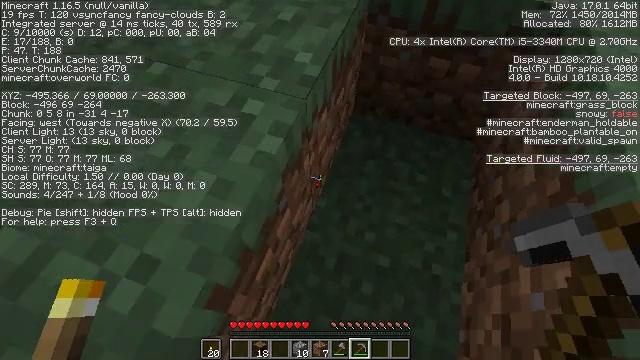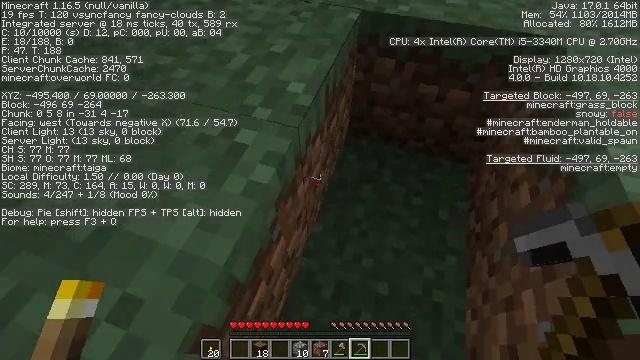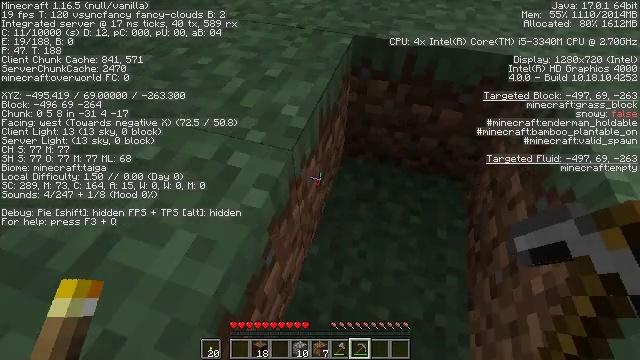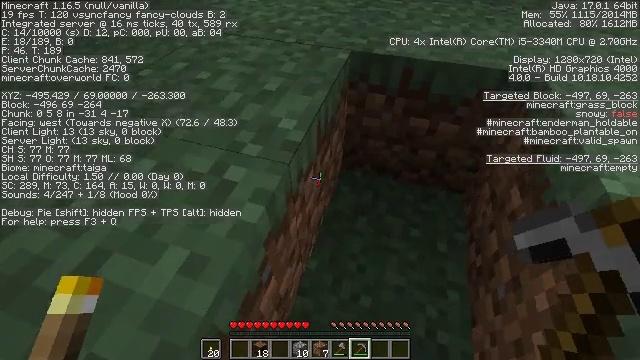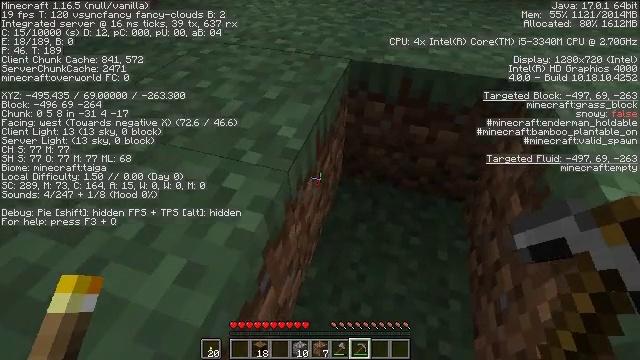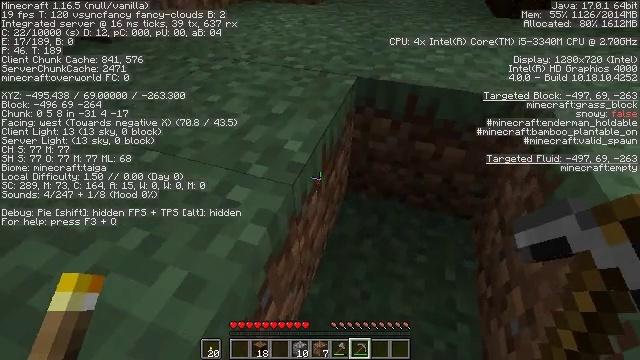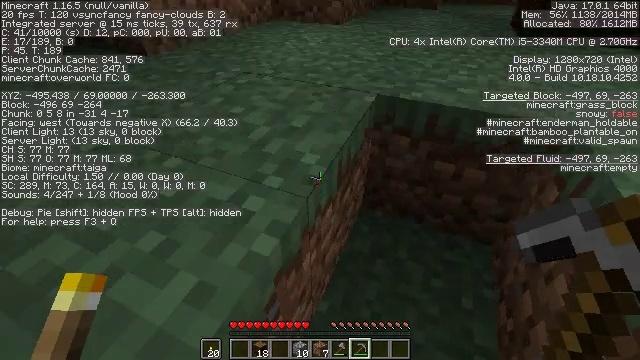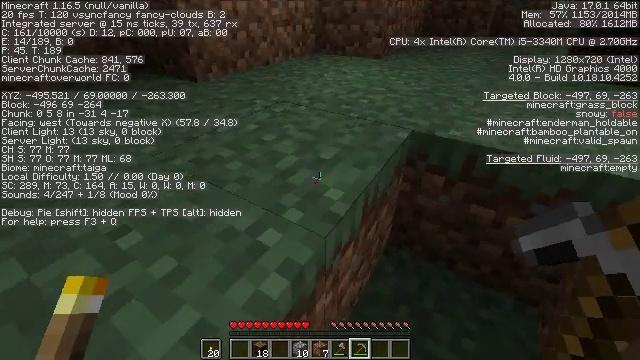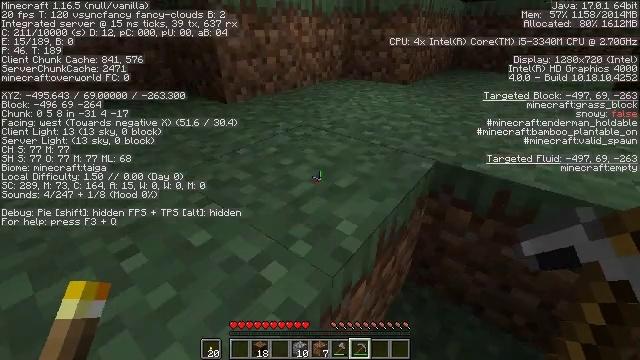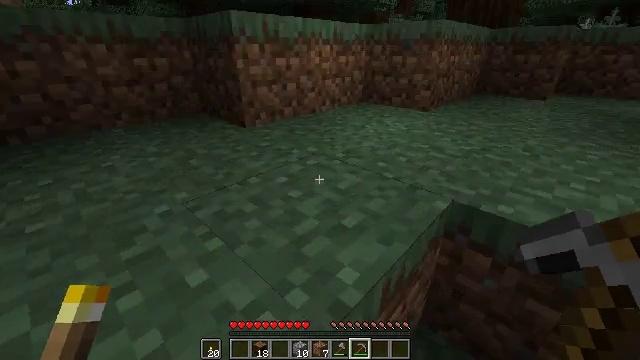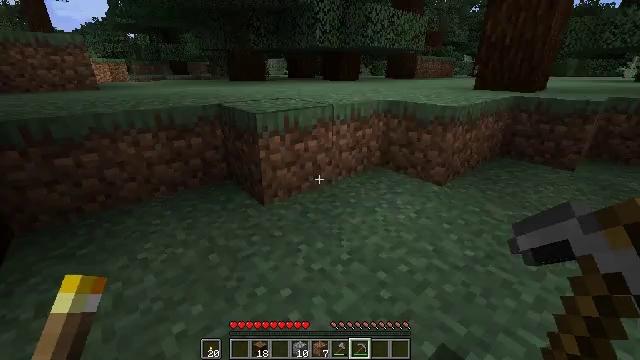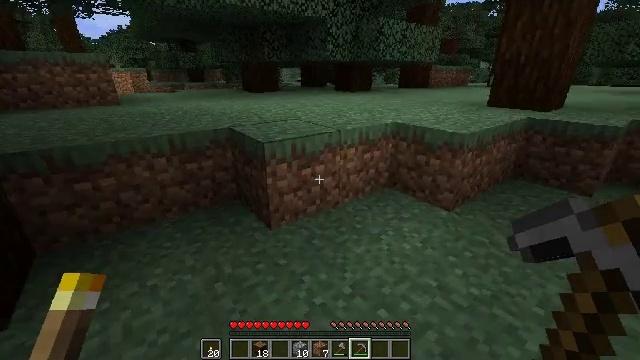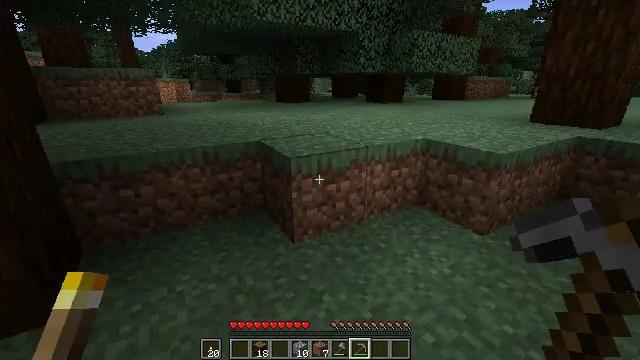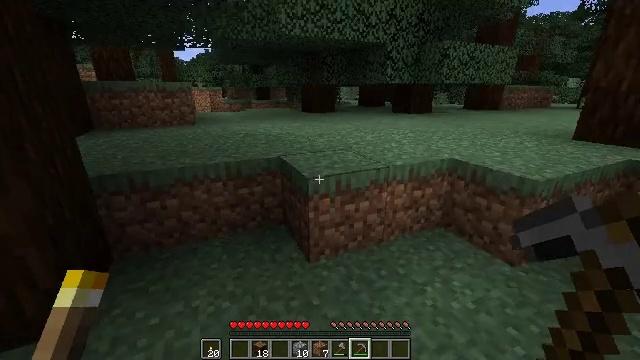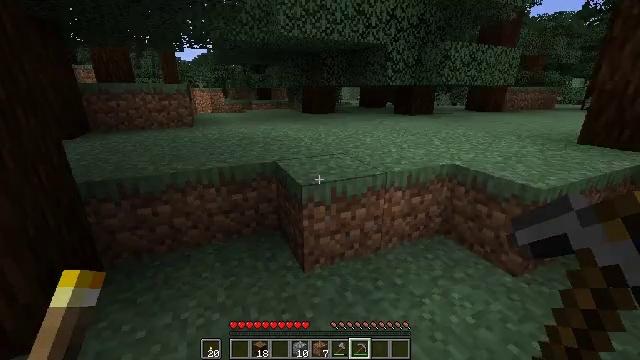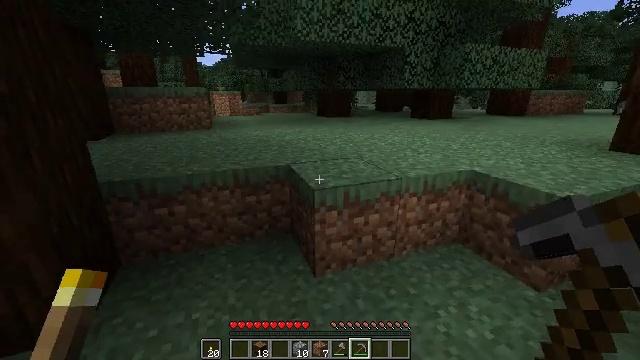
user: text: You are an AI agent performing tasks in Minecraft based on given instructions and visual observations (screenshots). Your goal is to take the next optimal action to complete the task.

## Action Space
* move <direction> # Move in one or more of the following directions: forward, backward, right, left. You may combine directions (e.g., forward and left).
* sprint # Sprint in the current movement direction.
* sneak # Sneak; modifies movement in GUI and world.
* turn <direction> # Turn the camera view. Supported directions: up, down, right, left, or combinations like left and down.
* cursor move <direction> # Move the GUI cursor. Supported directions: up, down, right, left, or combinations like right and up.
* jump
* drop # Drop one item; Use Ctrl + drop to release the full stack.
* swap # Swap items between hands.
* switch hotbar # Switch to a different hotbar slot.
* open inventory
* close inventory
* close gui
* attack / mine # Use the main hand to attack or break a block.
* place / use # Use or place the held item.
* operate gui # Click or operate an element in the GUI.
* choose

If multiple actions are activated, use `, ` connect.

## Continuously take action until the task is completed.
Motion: motion action
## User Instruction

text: Break the grass block.
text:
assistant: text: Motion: turn right and up
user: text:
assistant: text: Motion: turn up
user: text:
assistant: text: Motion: turn up
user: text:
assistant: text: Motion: turn up
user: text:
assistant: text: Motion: turn left and up
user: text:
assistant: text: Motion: turn left and up
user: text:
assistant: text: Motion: move forward, turn left and up
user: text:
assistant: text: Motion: move forward, turn left and up
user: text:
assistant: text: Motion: move forward, turn left and up, jump
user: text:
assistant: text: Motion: move forward, turn left and up, jump
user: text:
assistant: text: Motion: move forward, turn left, jump
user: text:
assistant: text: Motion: move forward, turn left and up, jump
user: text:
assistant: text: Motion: move forward, turn left and up, jump
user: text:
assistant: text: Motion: move forward
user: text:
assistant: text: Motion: move forward, turn left
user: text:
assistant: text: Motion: move forward
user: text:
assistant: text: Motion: move forward
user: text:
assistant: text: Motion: move forward
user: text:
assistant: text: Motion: move forward
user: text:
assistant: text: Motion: move forward
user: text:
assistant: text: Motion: move forward
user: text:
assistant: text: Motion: move forward, turn left
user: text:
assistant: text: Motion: move forward, jump
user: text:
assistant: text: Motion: move forward, turn left, jump
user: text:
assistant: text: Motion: move forward, jump
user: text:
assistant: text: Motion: move forward, jump
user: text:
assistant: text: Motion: move forward, jump
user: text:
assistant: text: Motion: move forward
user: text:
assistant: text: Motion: move forward
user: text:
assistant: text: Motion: move forward